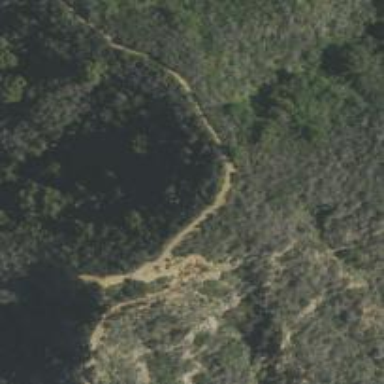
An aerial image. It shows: Path.